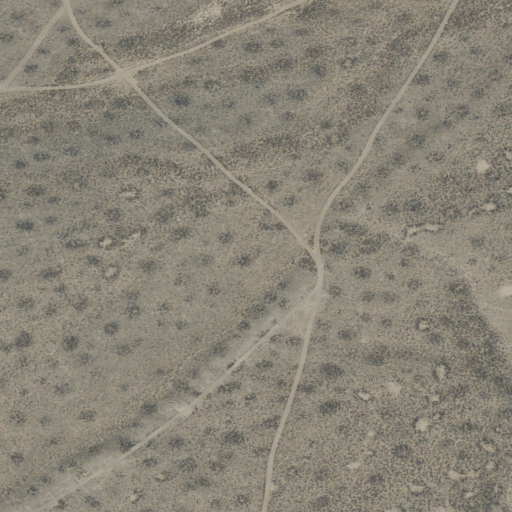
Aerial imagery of valley in Idaho named Scott Canyon containing only shrub